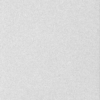
Label: dusty